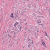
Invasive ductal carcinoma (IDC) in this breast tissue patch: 1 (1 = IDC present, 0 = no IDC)